Brain MRI, t2w sequence, axial 2D slice.
Patient: age 23, sex F, weight 95 kg, height 1.95 m
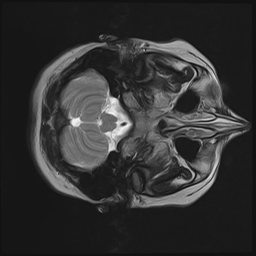